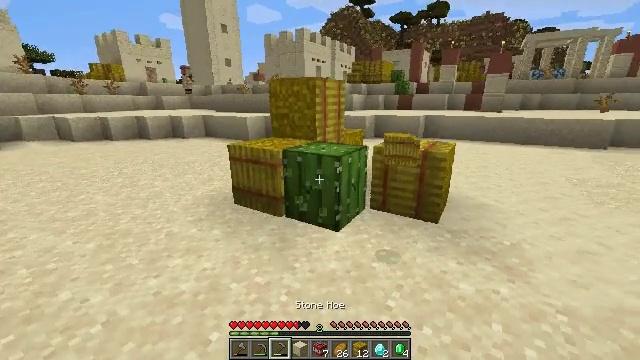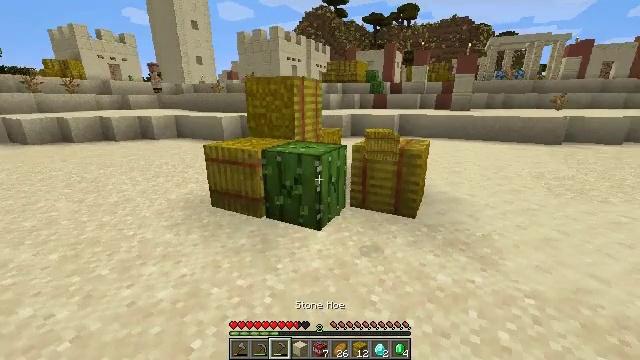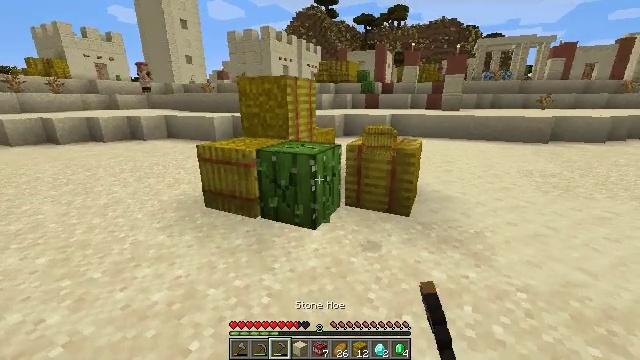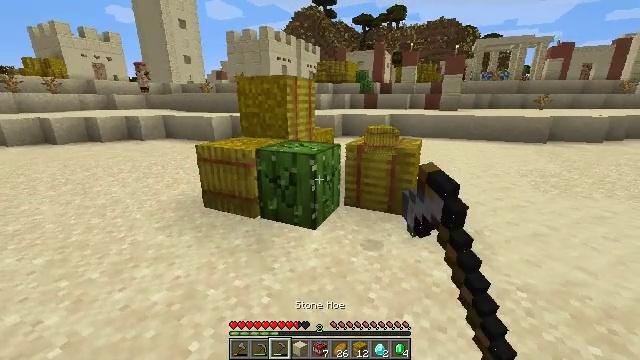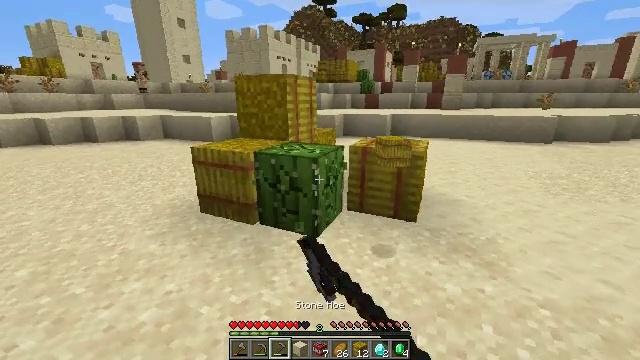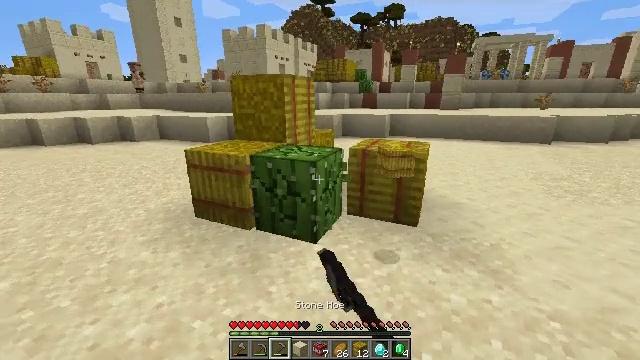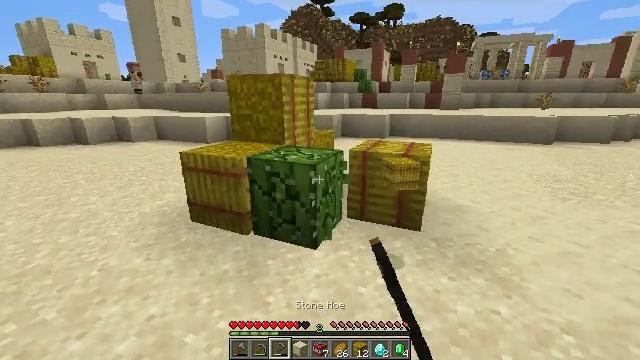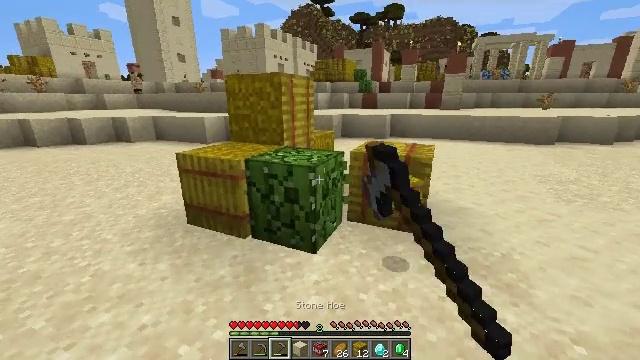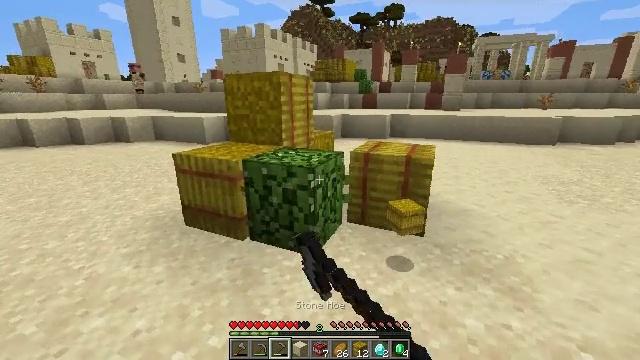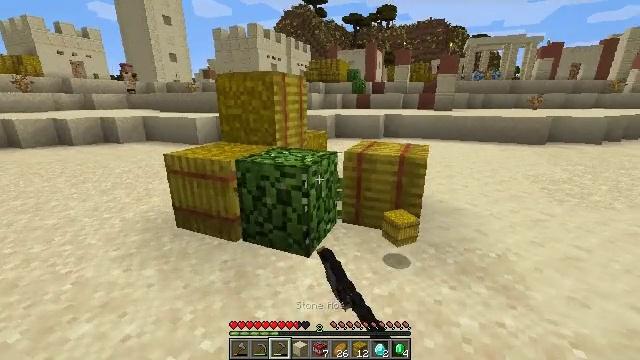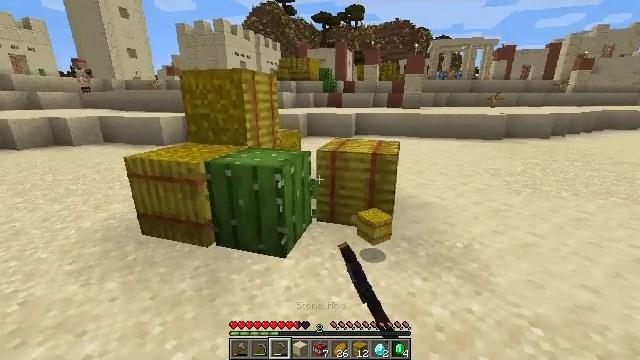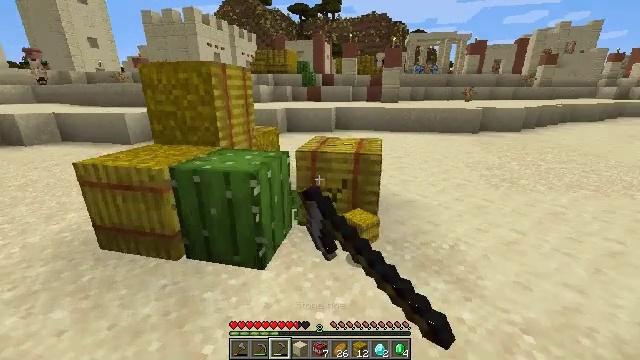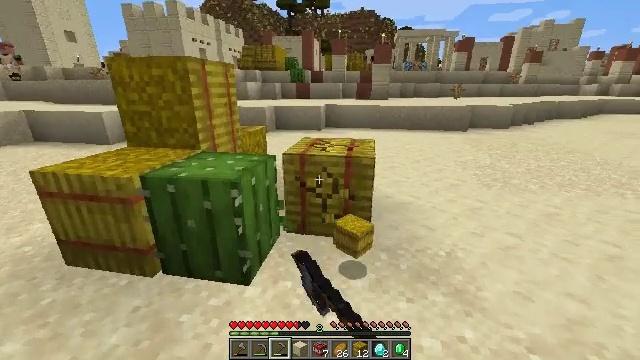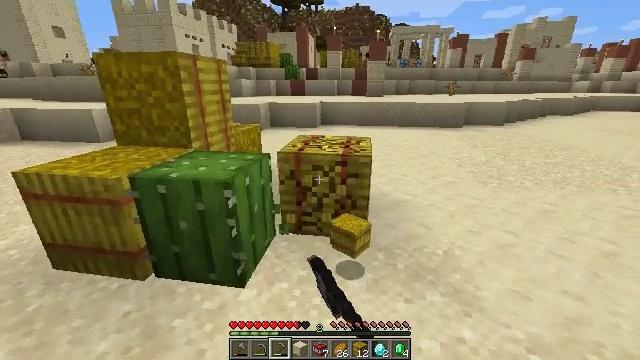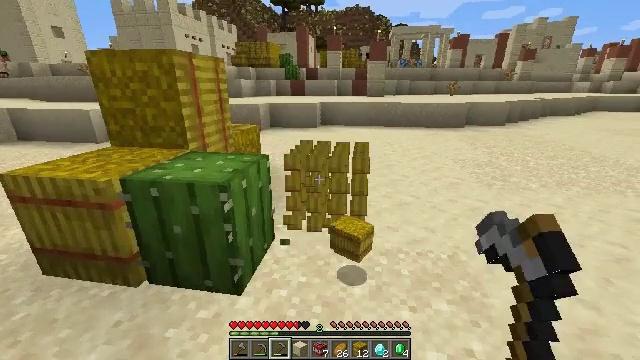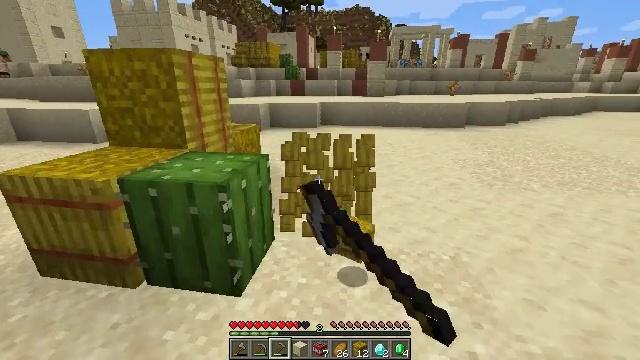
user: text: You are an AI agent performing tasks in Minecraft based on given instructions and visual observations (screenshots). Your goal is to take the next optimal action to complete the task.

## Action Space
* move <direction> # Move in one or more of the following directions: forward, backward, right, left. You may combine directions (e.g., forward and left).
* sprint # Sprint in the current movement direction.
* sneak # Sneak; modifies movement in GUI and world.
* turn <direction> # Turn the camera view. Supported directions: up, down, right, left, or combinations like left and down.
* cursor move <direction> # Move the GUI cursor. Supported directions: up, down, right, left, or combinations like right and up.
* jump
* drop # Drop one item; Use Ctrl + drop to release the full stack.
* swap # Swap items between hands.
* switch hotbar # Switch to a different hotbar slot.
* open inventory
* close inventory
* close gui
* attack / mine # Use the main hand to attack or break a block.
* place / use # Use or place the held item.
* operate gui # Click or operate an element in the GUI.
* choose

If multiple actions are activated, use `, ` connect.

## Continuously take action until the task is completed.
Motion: motion action
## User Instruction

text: Harvest hay blocks from the village.
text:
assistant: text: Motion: turn right, attack / mine
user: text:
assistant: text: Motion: turn right, attack / mine
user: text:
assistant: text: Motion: move forward, attack / mine
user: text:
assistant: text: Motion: move forward, attack / mine
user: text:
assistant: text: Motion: move forward, attack / mine
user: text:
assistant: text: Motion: attack / mine
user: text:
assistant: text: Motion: attack / mine
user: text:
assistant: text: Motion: attack / mine
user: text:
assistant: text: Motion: turn right, attack / mine
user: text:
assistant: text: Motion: move forward, turn right, attack / mine
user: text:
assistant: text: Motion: move forward, turn right and down, attack / mine
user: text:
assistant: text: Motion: move forward, turn right, attack / mine
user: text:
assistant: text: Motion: turn right, attack / mine
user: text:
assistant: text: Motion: attack / mine
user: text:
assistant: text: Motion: attack / mine
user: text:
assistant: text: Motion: attack / mine
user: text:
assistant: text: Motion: attack / mine
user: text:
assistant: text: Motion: move forward, attack / mine
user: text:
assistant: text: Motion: move forward, attack / mine
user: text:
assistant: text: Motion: move forward, attack / mine
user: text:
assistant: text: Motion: move forward, turn left, attack / mine
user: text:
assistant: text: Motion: move forward, turn left and up, attack / mine
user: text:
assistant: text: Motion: move forward, turn left and up, attack / mine
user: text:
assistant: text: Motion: move forward and move right, turn left, attack / mine
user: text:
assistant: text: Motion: move forward and move right, turn left and up, attack / mine
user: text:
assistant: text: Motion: move right, turn left and up, attack / mine
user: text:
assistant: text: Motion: move right, turn left, attack / mine
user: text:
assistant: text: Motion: move right, turn left, attack / mine
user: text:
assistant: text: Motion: move right, attack / mine
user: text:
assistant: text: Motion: attack / mine